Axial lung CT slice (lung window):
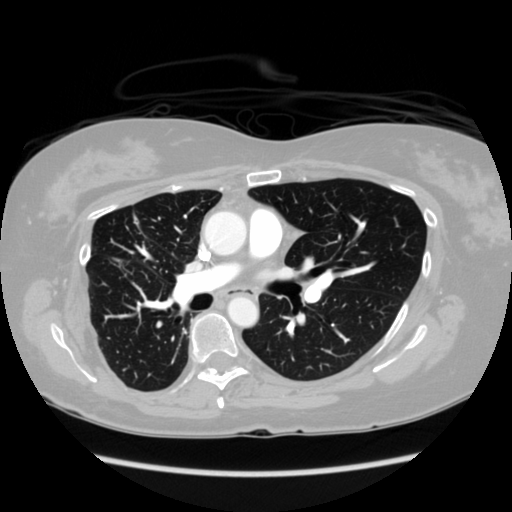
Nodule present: no